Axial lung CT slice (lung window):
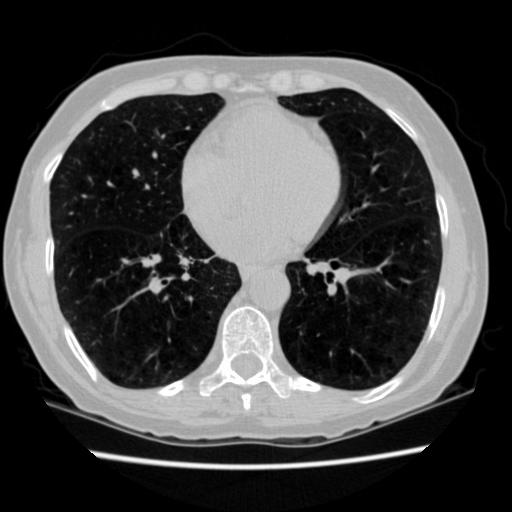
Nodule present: no